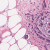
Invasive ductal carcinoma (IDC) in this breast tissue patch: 1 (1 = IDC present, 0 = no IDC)